Question: This is an 8-digit puzzle. Find the minimum number of steps to restore it.
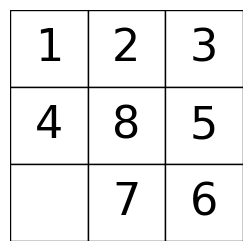
Answer: 4